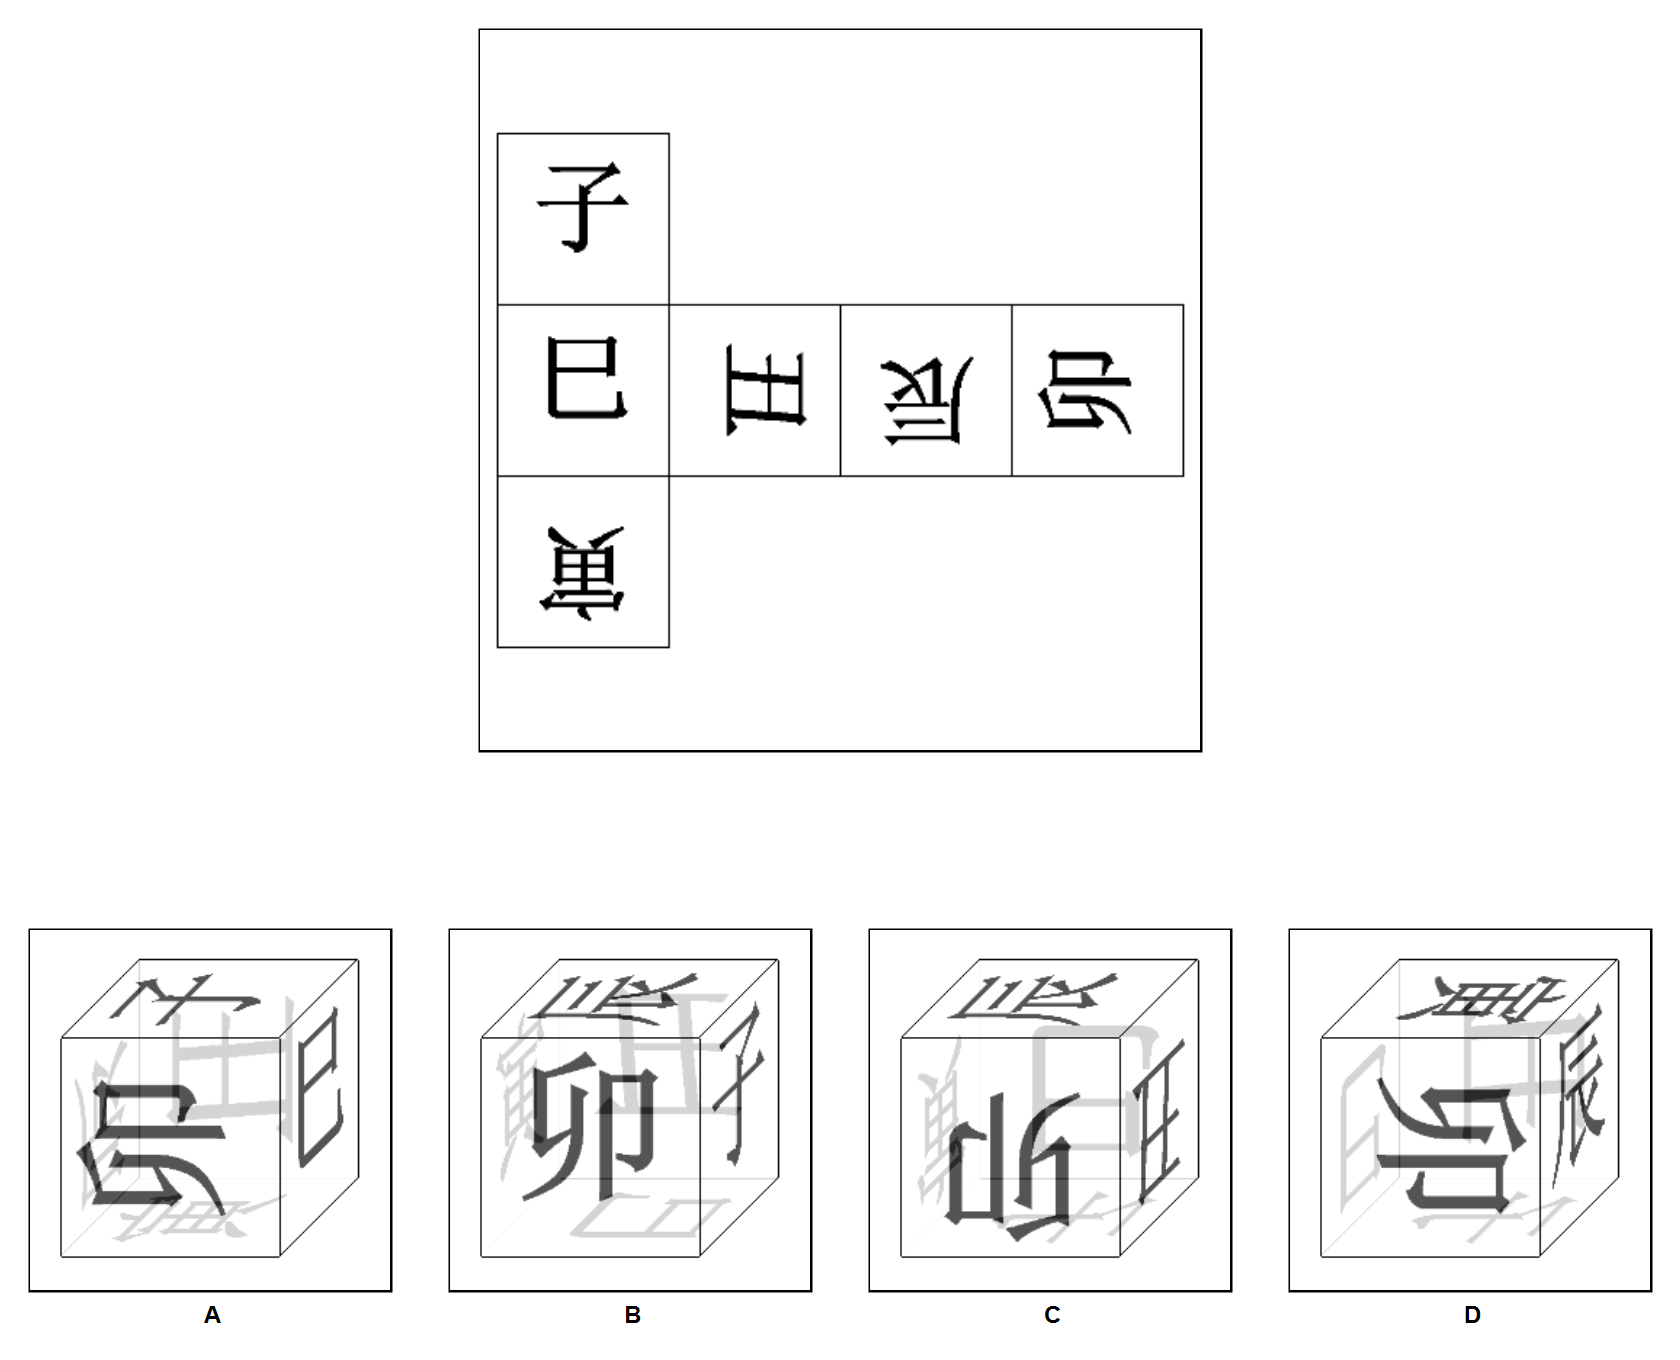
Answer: C